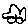
Label: car